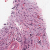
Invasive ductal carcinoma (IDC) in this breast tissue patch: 1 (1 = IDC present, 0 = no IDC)